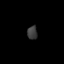
Tissue: prostate
Cell type: T cells
Senescence score: 0.7208
Nuclear area (px): 133
Mean DAPI intensity: 59.256